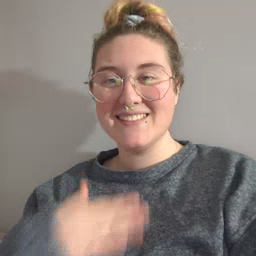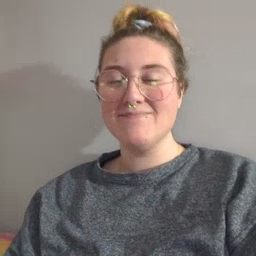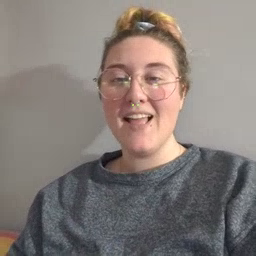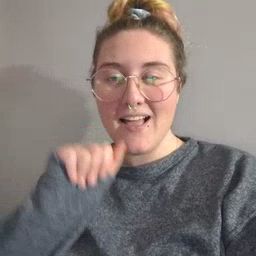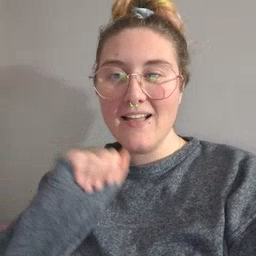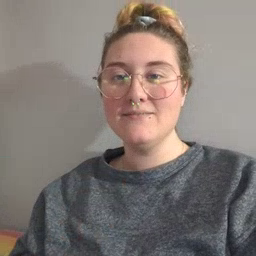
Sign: aunt